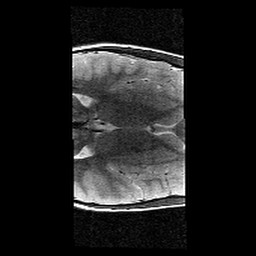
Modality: T2w
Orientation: axial
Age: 9
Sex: female
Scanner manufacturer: siemens
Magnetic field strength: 3 T
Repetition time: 9.23 s
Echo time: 0.067 s